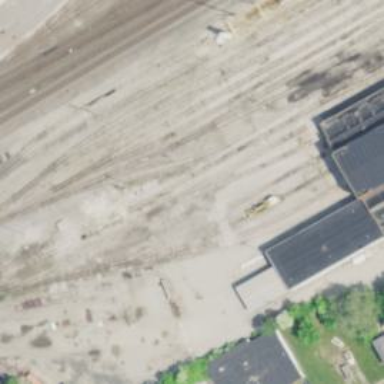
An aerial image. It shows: Railway yard used for servicing trains.